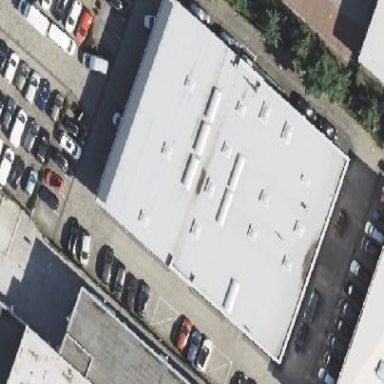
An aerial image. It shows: Retail area with car shop providing dealer and repair services.